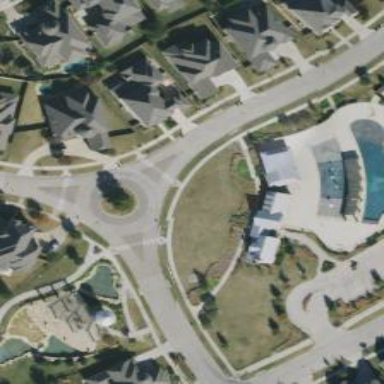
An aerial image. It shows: Residential road.